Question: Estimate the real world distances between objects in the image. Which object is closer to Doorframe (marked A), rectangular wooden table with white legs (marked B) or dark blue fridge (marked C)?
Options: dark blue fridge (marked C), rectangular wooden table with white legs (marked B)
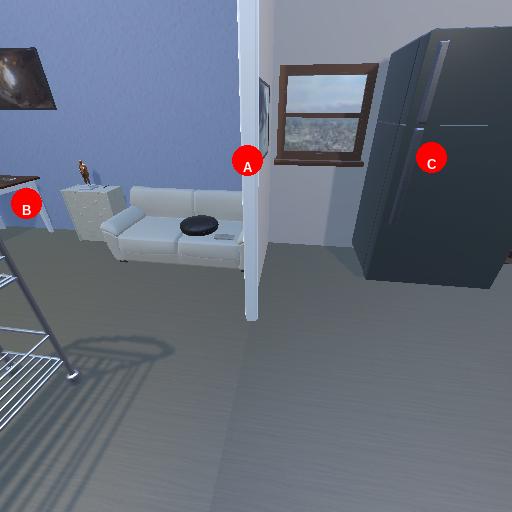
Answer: dark blue fridge (marked C)